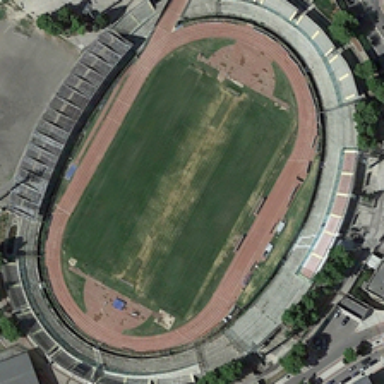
Some buildings and green trees are near an oval stadium .